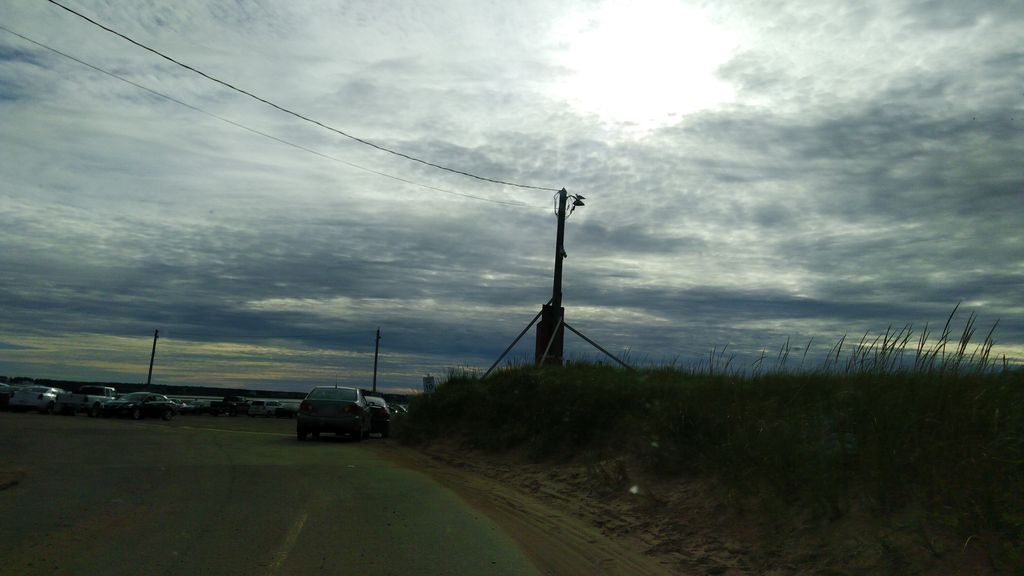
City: charlottetown